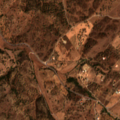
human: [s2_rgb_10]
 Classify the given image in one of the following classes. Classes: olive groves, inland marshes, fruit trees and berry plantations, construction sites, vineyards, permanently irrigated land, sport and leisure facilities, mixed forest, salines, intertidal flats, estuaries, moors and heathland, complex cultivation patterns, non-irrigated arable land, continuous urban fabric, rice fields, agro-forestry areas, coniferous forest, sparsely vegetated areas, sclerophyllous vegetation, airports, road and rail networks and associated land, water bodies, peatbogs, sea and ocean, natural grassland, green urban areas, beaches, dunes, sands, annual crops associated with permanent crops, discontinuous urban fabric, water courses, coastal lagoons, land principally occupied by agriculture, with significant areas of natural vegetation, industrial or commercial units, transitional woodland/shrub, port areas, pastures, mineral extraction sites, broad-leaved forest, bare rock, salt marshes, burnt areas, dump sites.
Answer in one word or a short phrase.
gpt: complex cultivation patterns, agro-forestry areas, broad-leaved forest